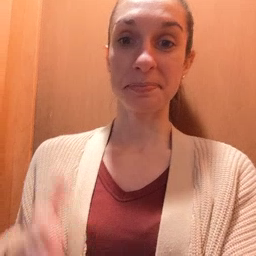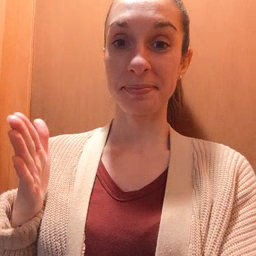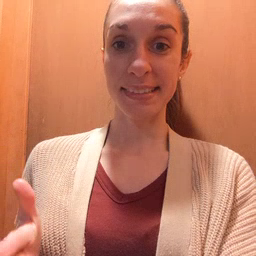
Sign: beside